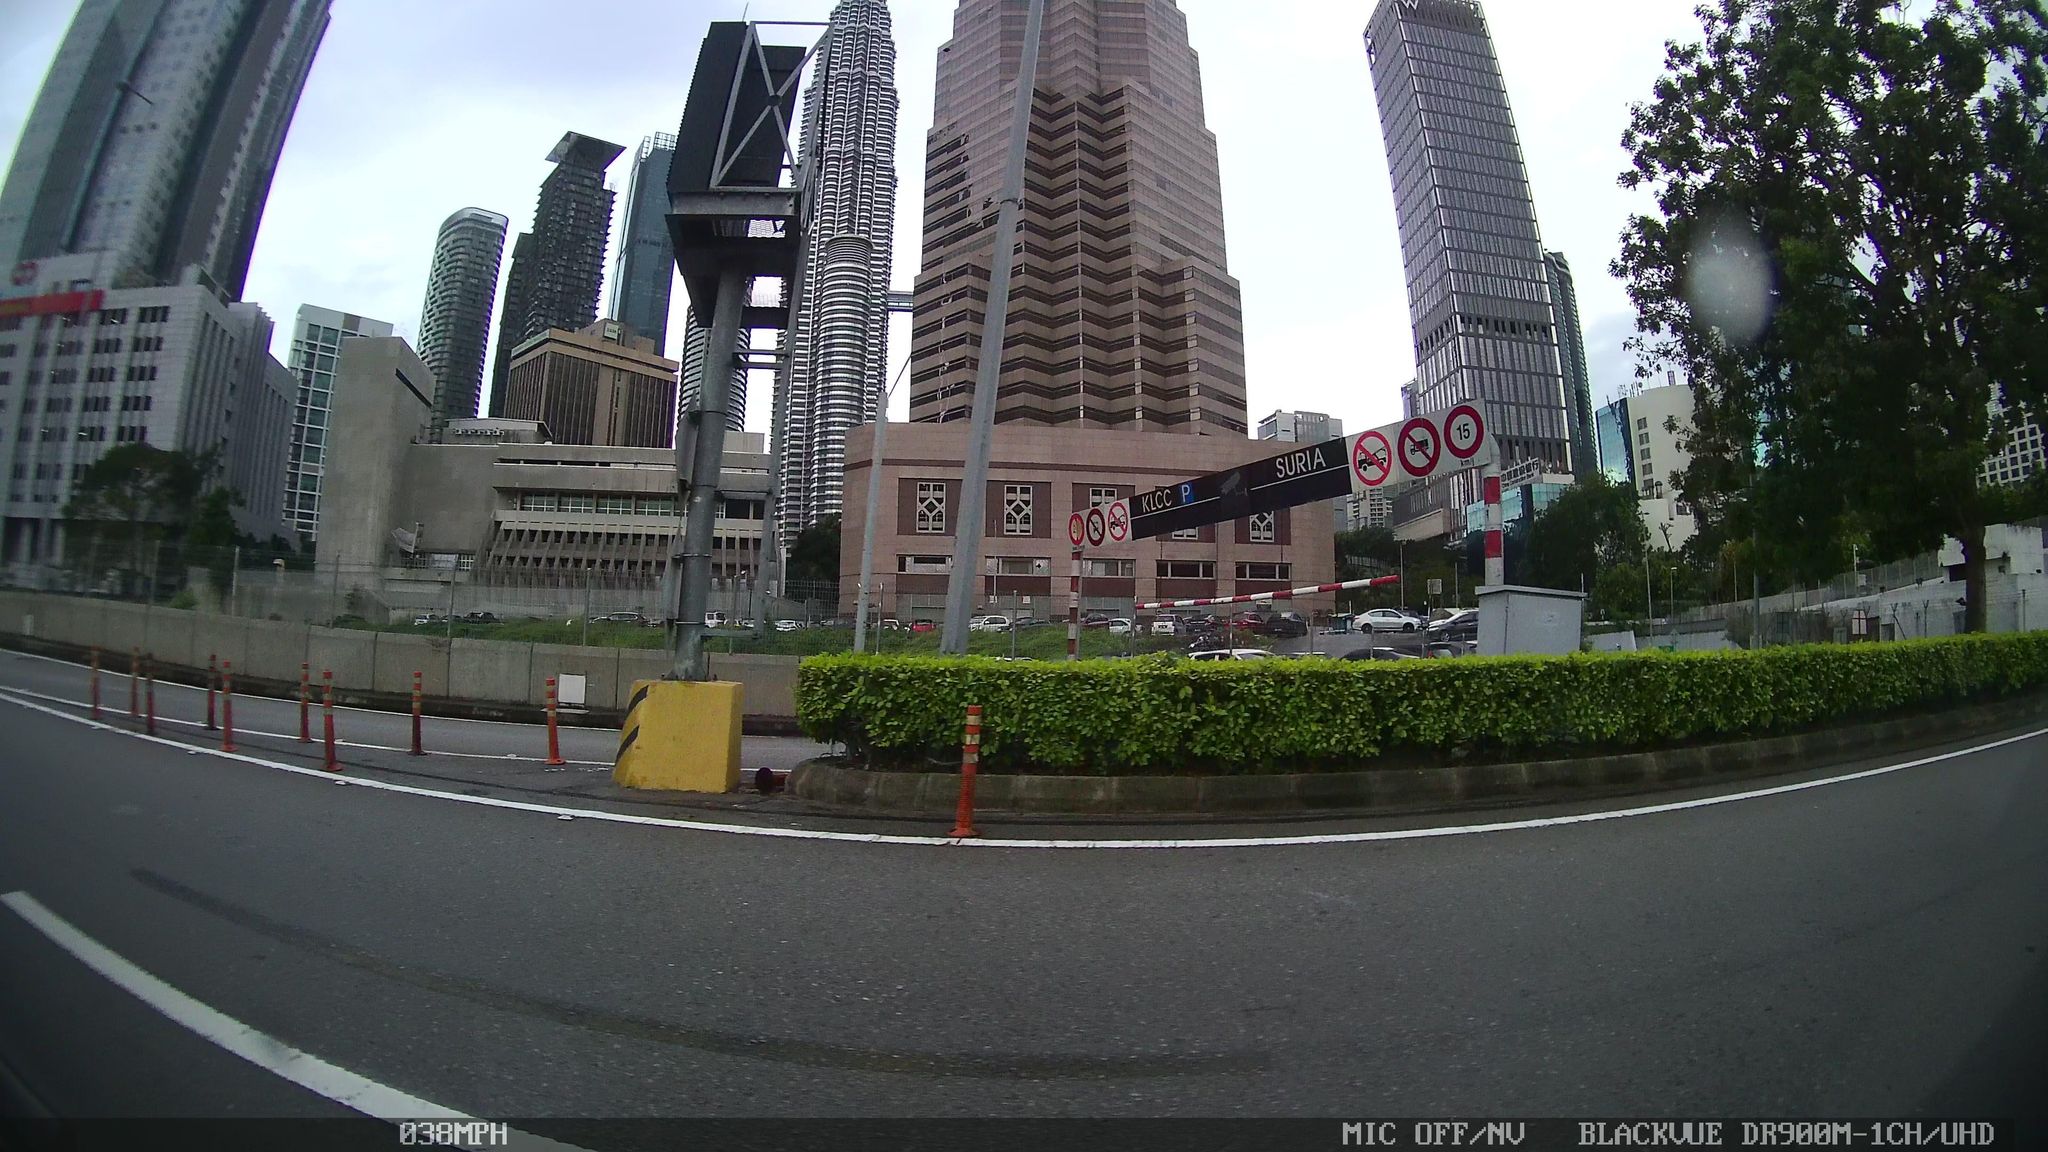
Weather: rainy
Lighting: day
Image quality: good
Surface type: driving surface
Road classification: motorway_link, service
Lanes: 4, 2, 1
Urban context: urban centre
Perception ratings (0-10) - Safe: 4.3, Lively: 8.33, Beautiful: 2.09, Boring: 2.02, Depressing: 6.75, Wealthy: 6.09